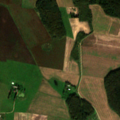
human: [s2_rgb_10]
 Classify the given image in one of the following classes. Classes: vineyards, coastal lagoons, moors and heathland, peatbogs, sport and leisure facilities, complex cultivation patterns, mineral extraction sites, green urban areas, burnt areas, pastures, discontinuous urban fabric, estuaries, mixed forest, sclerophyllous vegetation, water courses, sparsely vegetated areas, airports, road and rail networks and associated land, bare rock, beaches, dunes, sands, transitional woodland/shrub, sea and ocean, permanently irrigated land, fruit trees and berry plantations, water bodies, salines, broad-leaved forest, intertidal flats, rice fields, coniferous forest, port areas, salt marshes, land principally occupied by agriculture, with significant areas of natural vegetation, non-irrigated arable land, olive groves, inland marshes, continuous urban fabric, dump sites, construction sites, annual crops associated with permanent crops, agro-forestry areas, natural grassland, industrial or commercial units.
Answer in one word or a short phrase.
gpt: industrial or commercial units, non-irrigated arable land, complex cultivation patterns, land principally occupied by agriculture, with significant areas of natural vegetation, broad-leaved forest, mixed forest